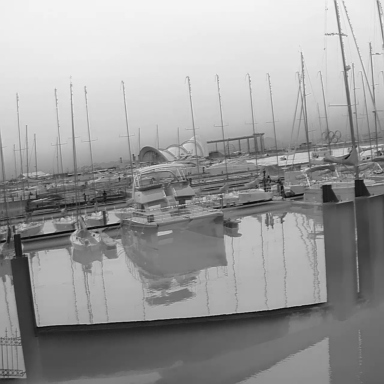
There are six objects shown in the infrared image, including four sailboats, and two canoes.